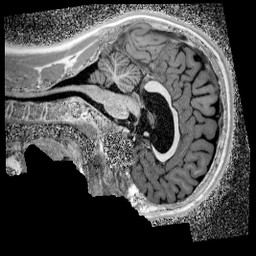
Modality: UNIT1_denoised
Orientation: sagittal
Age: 12
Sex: male
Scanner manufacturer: siemens
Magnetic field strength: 3 T
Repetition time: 4 s
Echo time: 0.00299 s